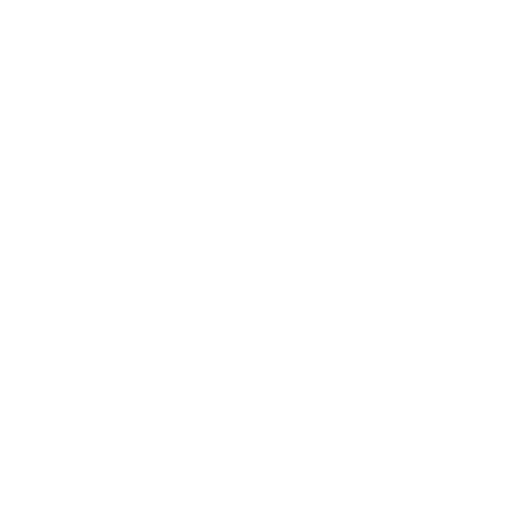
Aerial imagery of bar in Delaware named Overfalls Shoal containing only open water